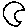
Label: moon